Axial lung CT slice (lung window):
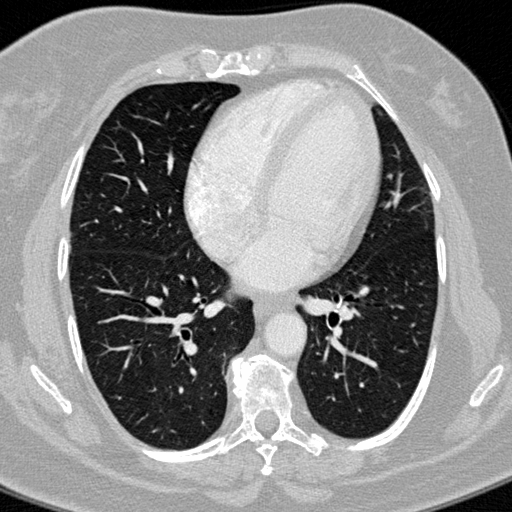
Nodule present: no